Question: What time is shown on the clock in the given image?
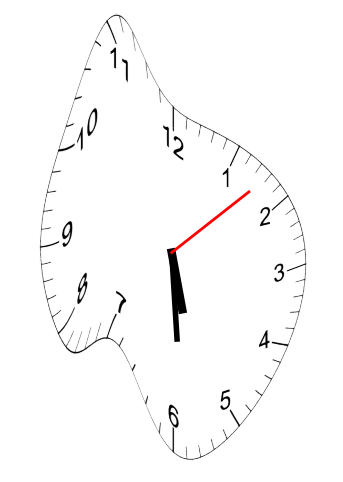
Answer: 05:29:08